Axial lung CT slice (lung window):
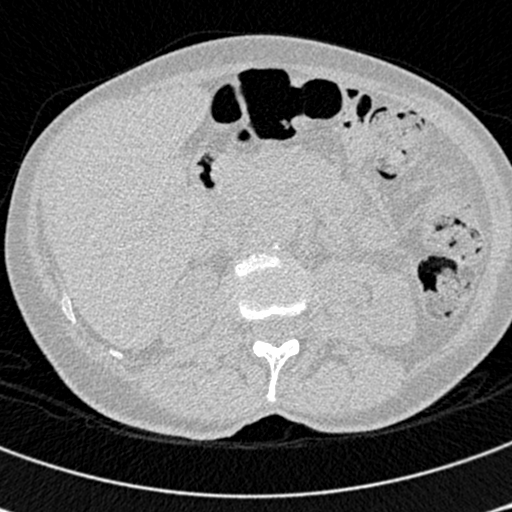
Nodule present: no